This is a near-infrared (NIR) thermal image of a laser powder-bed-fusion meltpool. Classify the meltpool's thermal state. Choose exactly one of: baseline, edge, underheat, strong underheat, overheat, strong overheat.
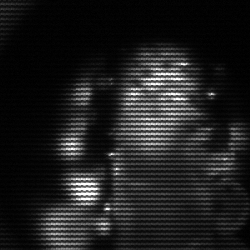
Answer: strong underheat